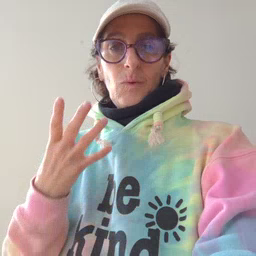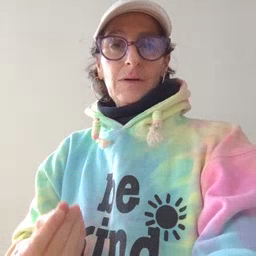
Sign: wet